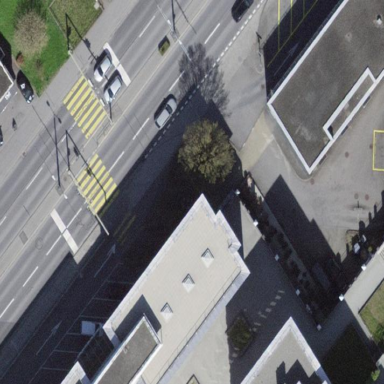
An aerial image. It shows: Office building.